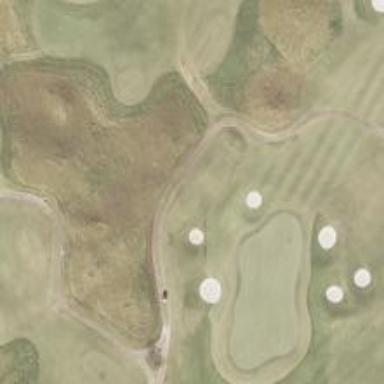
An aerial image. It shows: Golf tee.